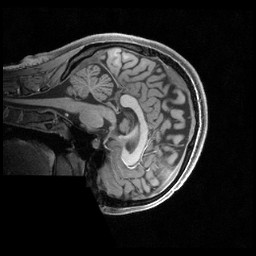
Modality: T1w
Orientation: sagittal
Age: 19
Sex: female
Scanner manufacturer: siemens
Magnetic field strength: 3 T
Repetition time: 2.4 s
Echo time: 0.00231 s